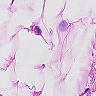
Metastatic tissue present: no